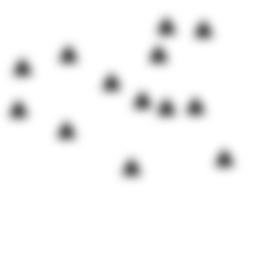
Squares: 0
Triangles: 13
Stars: 0
Total shapes: 13